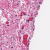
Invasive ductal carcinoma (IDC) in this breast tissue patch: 0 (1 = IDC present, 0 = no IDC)